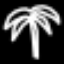
Label: palm tree